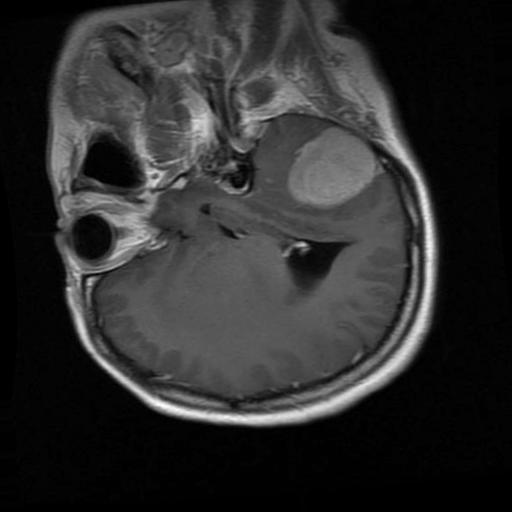
Label: meningioma